Question: Any JButton that is pressed will seem to "highlight" itself when pressed like so:

I can't seem to find any way of disabling this.
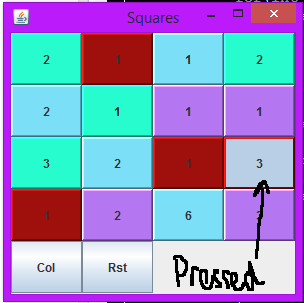
Answer: You can extend 'JButton' class and design your own appearance or just override the default bahaviour as in this exemplary code:
'''
public class MyButton extends JButton {
@Override
public void paintComponent(Graphics g) {
super.paintComponent(g);
if (isSelected()) {
setBorder(BorderFactory.createEmptyBorder());
} else {
setBorder(BorderFactory.createLoweredBevelBorder());
}
}
}
'''